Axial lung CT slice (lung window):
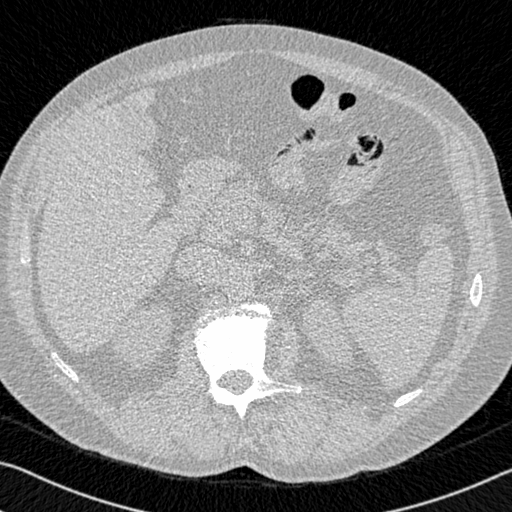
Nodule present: no